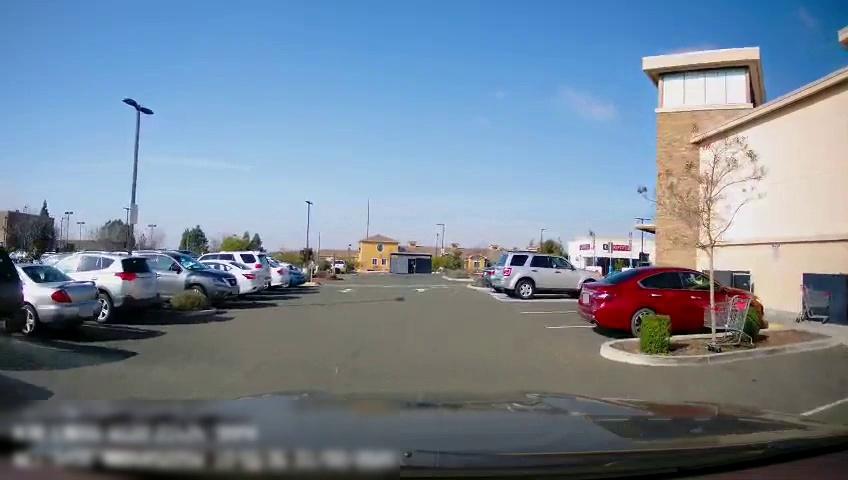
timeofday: Day
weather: Sunny
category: Drivable Space
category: Vehicles | Car
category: Vehicles | SUV
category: Vehicles | Car
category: Vehicles | SUV
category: Vehicles | Car
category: Vehicles | SUV
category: Vehicles | SUV
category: Vehicles | Car
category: Vehicles | SUV
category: Vehicles | Car
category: Vehicles | Car
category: Vehicles | Truck